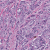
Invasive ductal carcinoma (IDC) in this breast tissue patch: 1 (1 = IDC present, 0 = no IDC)